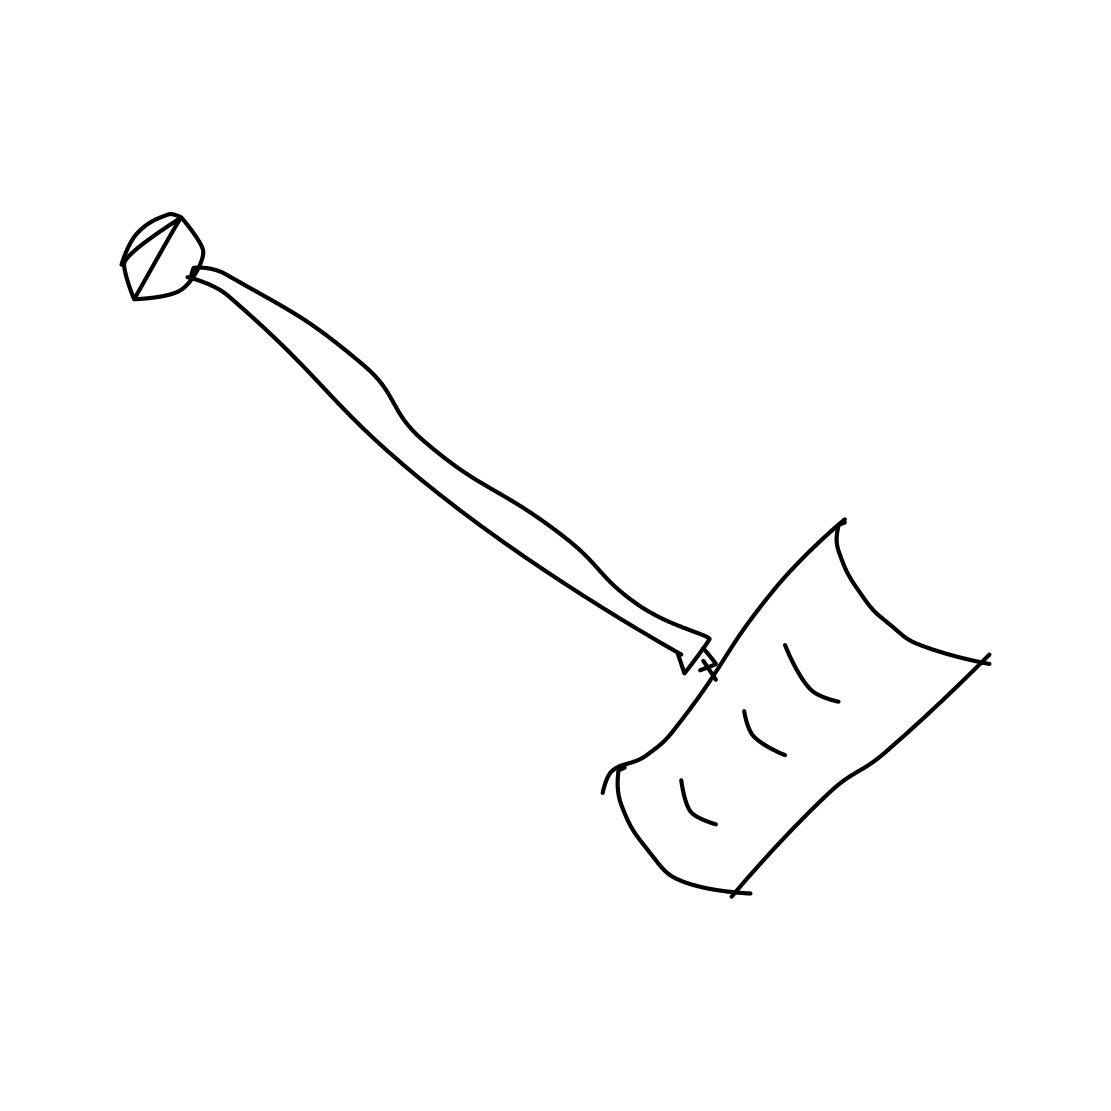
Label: shovel